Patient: sex F, age 66
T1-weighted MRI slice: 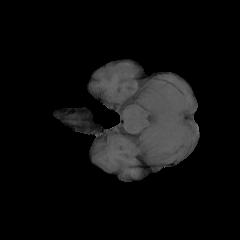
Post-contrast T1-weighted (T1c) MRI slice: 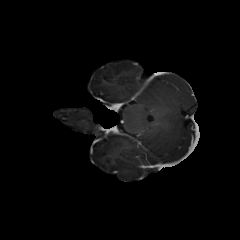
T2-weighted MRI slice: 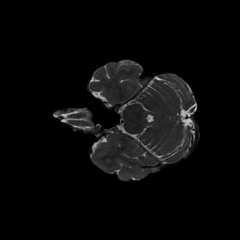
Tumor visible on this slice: no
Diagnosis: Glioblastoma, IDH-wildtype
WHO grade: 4